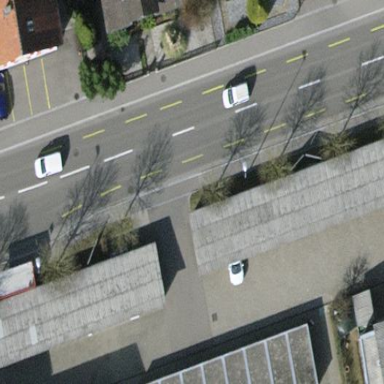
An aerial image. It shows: Area designated for garages.